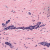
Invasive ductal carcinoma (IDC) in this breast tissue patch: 0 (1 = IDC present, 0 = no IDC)